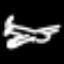
Label: airplane